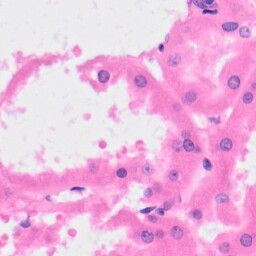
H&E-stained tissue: Kidney